Question: I have an app that was developed with iOS 6 sdk. Now I have updated the sdk and the target to iOS 7. After I made the switch and ran the app, I noticed that some of the UI elements were not positioned right in the simulator. I figured this was because of the translucent status bar. I changed the frame height of the view from 748 to 768 and set Delta Y to 20. i thought this will cause the view to start below the status bar. But it seems to overlap and the UI elements are not positioned as they were in iOS 6.
The settings I have tried:
- - - -
In each case the status bar overlaps the view.
Simulator view (with old settings, frame height 748, no delta):

I tried setting Status bar style in info.plist to Opaque black style, and still the view overlaps the status bar.
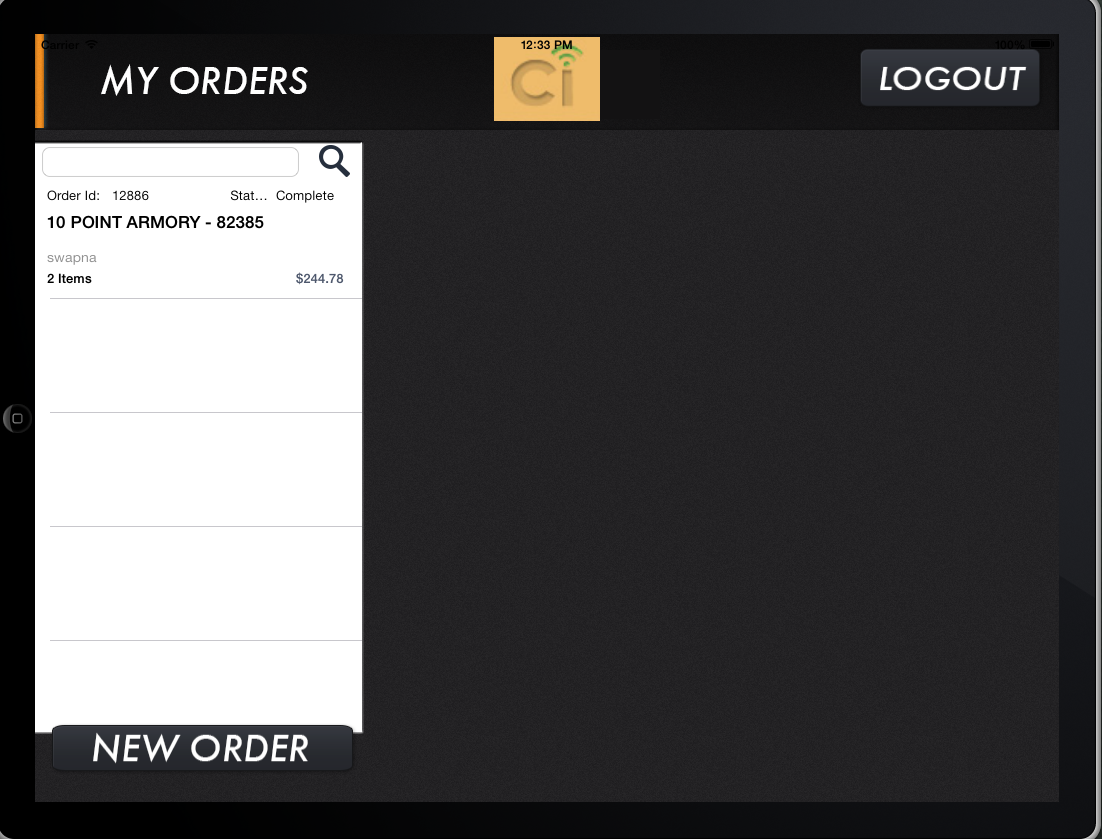
Answer: It turned out I was editing the wrong file. I had recently switched from xib to storyboard and I had been editing the xib instead of the storyboard.
In the story board I moved my elements 20px down and that helped me have a similar view as in iOS6.